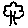
Label: tree